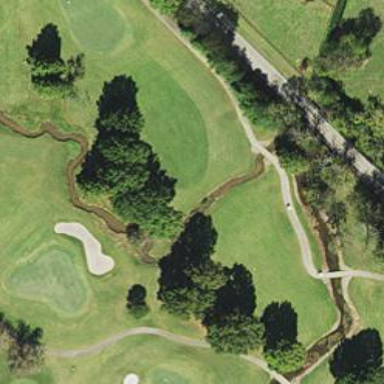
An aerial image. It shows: Path bridge with view of golf course.